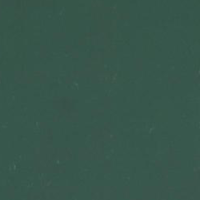
EUNIS habitat code: 15
Species observed at this site:
Cepaea nemoralis